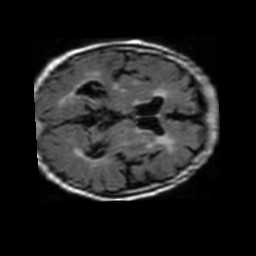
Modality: FLAIR
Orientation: axial
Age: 74
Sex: male
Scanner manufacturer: philips
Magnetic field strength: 1.5 T
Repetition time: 6 s
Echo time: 0.12 s